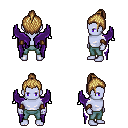
a pixel art fantasy rpg character, male body template, dark elf, purple skin, purple wings, teal pants, blonde short topknot hairstyle, leather bracers, four views (front, back, left, right), 2x2 character sprite sheet, small pixel art, hard edges, no anti-aliasing